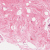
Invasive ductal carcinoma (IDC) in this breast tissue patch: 0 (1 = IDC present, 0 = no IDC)